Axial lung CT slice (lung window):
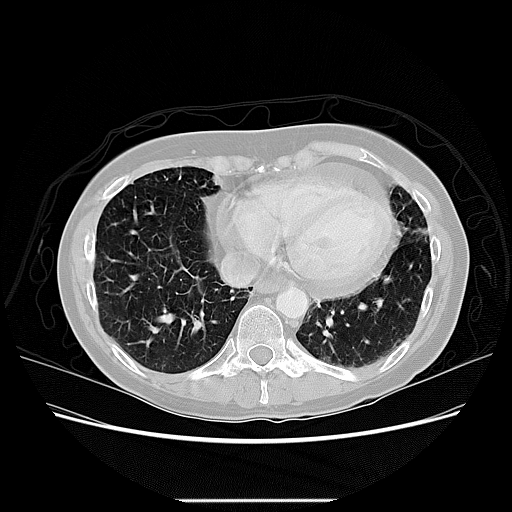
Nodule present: no